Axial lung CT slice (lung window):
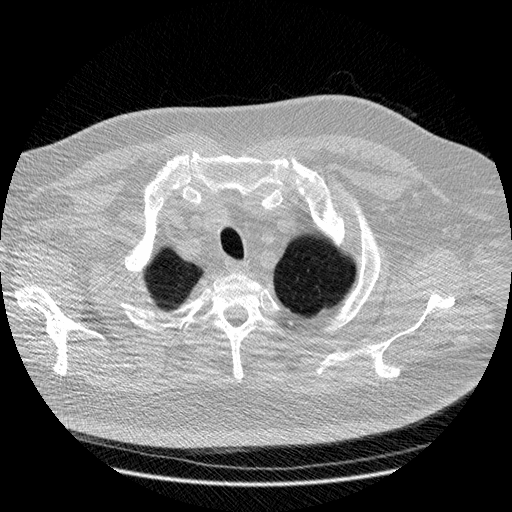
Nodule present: no